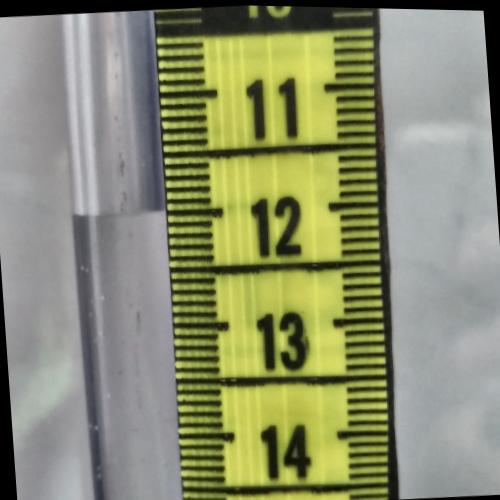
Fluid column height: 12.0 cm